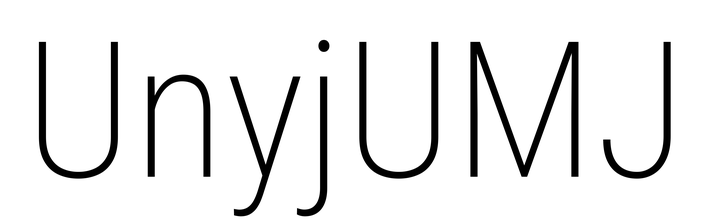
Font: Roboto_Condensed_ExtraLight